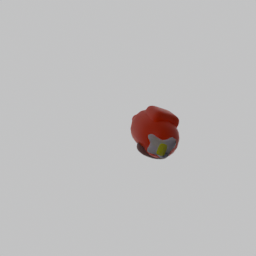
Label: nature